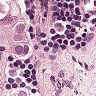
Metastatic tissue present: yes